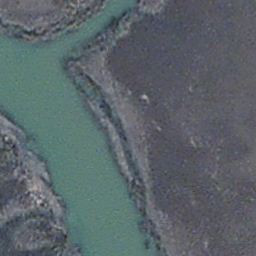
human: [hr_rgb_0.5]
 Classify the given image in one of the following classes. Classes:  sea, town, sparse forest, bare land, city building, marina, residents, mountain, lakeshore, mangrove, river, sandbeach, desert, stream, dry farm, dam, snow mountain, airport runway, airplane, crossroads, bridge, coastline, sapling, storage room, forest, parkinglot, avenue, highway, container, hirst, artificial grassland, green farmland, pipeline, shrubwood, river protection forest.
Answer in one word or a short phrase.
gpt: stream